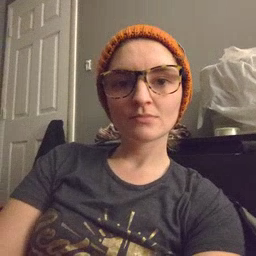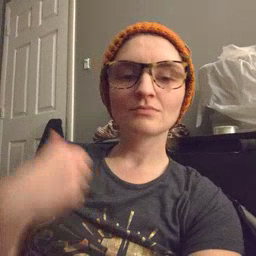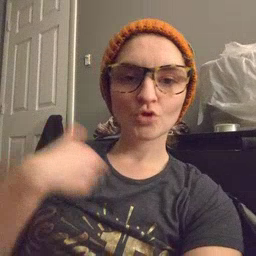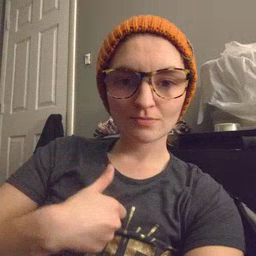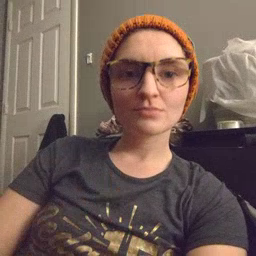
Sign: jacket